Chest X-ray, PA view. Patient: 36 years old, sex F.
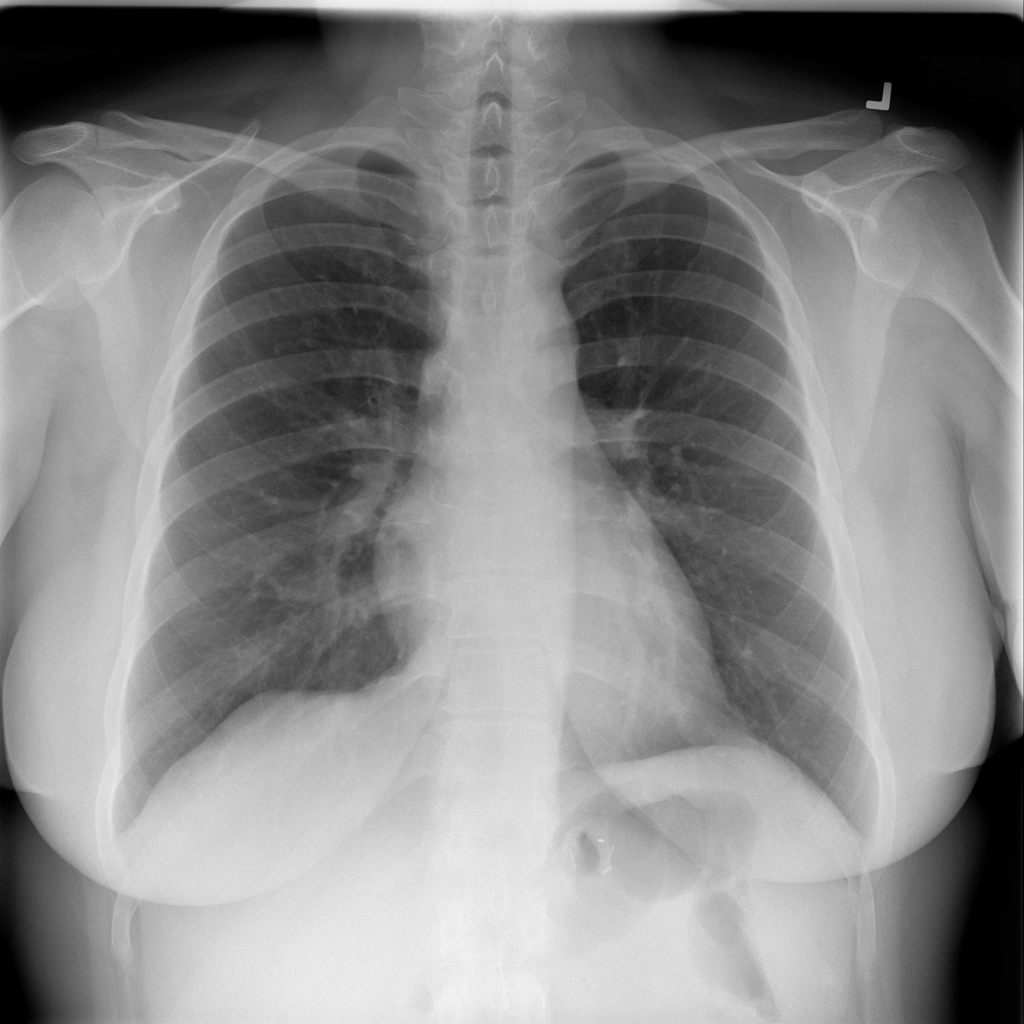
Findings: No Finding